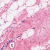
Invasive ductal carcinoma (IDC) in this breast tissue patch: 0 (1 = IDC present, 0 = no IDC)